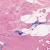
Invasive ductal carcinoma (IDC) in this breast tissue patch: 0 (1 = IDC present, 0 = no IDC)